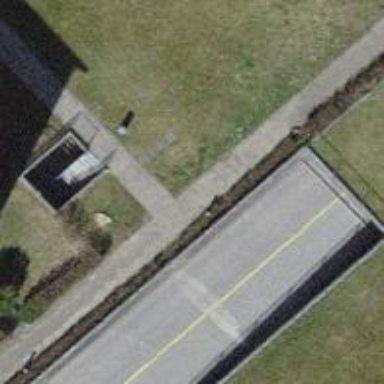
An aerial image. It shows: Footway made of paving stones.